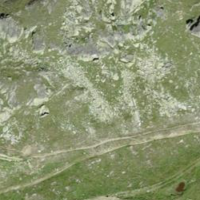
EUNIS habitat code: 26
Species observed at this site:
Aglais urticae